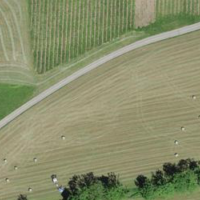
EUNIS habitat code: 25
Species observed at this site:
Orobanche minor